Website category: university
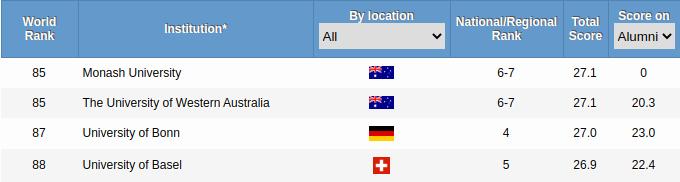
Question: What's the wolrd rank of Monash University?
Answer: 85

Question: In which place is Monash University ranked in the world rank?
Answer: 85

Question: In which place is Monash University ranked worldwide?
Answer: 85

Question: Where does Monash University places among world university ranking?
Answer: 85

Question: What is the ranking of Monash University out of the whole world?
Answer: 85

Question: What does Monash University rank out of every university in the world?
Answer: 85

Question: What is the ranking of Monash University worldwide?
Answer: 85

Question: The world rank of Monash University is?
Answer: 85

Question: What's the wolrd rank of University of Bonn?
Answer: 87

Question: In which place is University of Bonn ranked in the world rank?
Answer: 87

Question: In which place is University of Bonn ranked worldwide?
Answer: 87

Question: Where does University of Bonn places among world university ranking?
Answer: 87

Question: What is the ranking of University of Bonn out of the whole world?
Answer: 87

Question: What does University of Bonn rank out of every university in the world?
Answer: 87

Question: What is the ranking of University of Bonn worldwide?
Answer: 87

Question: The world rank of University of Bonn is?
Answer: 87

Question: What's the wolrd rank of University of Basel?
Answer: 88

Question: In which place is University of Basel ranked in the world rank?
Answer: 88

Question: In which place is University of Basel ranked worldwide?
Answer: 88

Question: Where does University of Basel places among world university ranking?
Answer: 88

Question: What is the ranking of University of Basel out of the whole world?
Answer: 88

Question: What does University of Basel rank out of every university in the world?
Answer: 88

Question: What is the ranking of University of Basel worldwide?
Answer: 88

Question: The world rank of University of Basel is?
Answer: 88

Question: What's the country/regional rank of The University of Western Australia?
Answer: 6-7

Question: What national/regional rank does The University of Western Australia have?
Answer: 6-7

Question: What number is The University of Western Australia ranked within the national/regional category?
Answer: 6-7

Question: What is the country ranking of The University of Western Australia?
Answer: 6-7

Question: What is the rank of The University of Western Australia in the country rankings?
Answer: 6-7

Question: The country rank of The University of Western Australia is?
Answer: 6-7

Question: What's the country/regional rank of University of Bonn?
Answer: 4

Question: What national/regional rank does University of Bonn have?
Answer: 4

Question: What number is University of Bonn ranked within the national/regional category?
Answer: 4

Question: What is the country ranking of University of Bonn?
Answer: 4

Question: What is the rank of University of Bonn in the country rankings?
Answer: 4

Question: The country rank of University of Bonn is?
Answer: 4

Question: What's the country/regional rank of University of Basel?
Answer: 5

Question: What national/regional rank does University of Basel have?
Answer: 5

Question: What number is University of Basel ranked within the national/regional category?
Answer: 5

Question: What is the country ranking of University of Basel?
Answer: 5

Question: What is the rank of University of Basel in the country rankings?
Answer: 5

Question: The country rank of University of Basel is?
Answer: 5

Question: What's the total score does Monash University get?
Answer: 27.1

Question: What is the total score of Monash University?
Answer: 27.1

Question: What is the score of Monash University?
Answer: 27.1

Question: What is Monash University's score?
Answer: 27.1

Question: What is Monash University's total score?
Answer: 27.1

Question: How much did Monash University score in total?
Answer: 27.1

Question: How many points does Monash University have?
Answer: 27.1

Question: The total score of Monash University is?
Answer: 27.1

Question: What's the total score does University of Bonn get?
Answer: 27.0

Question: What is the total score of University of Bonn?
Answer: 27.0

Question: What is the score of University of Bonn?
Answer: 27.0

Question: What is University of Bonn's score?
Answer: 27.0

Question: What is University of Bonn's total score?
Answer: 27.0

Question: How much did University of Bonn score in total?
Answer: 27.0

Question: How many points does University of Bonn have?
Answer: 27.0

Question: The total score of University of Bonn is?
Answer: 27.0

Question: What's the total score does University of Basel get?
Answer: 26.9

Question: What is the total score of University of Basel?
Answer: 26.9

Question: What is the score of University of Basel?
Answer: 26.9

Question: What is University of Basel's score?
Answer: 26.9

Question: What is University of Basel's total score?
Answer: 26.9

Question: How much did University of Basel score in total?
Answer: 26.9